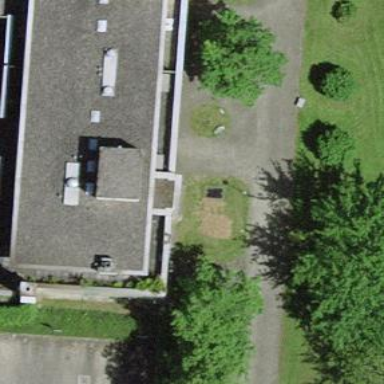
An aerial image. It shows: View of apartment building.